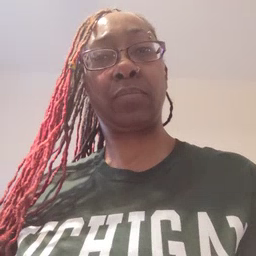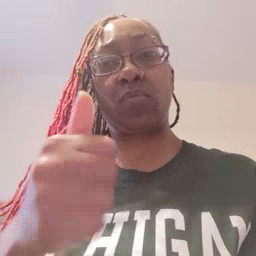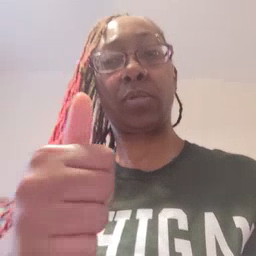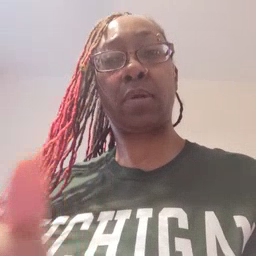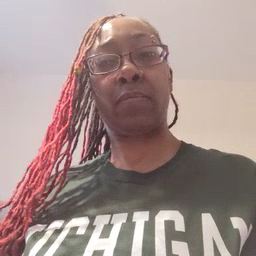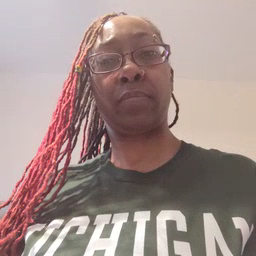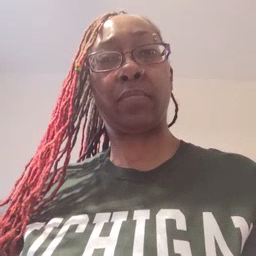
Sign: yourself